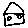
Label: house